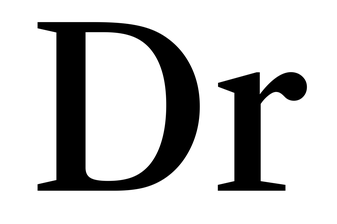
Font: LibreCaslonText_Medium